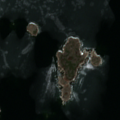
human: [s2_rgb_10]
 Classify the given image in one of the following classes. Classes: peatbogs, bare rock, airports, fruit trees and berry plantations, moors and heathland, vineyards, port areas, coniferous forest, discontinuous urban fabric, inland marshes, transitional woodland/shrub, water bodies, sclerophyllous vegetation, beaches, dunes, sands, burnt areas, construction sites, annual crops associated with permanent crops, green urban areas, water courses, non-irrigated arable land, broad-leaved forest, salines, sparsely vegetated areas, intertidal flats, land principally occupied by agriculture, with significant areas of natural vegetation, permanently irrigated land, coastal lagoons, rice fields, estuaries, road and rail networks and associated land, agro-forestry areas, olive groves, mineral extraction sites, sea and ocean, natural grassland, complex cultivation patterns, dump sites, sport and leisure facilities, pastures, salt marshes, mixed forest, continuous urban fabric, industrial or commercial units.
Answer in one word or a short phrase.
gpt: sea and ocean